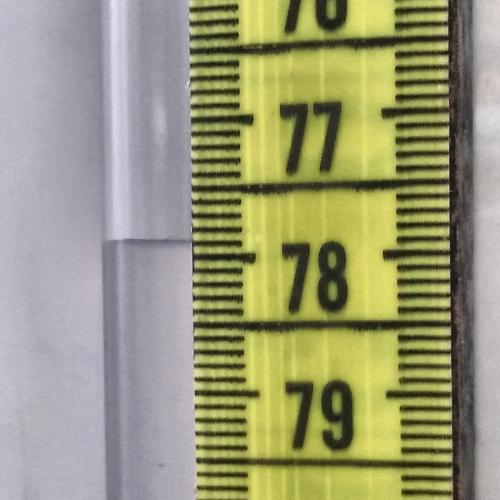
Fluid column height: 77.9 cm